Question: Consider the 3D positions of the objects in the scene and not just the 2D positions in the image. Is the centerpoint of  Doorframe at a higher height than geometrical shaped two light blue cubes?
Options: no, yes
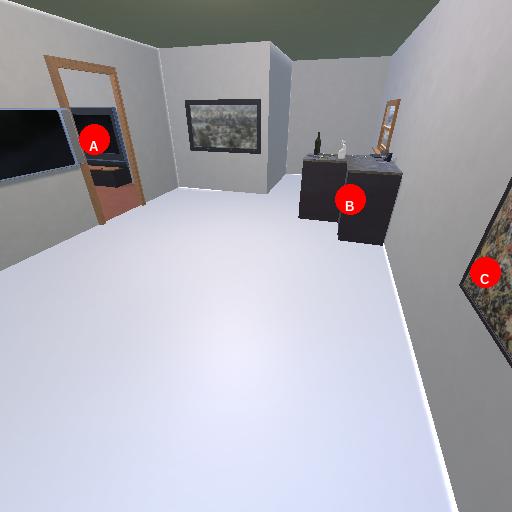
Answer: no